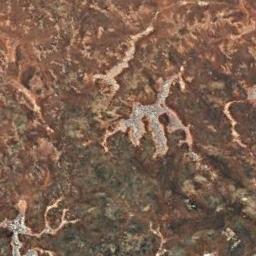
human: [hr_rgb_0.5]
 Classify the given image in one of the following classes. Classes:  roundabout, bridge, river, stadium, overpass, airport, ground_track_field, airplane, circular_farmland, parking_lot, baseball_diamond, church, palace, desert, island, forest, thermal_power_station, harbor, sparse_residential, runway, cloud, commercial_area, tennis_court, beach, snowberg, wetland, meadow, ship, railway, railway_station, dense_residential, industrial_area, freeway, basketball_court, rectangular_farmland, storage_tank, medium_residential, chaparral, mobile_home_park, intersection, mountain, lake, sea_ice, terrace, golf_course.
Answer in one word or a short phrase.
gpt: desert